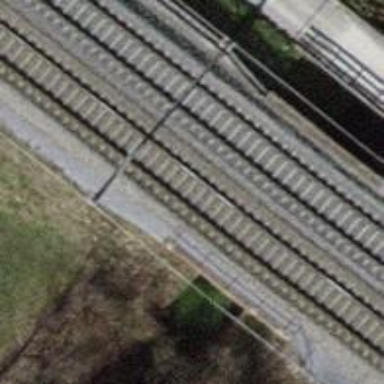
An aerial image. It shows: Bridge with electrified rail tracks and contact line.